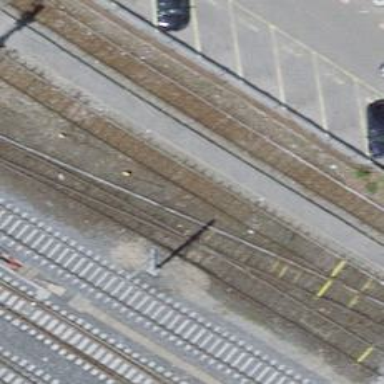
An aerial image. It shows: Single-track electrified railway service yard with contact line for trains.